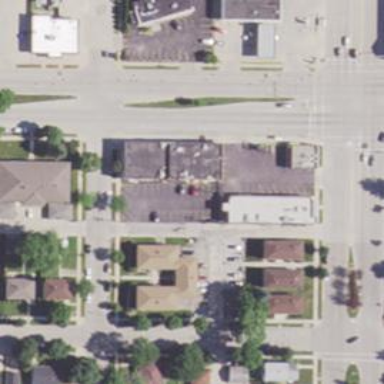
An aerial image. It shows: Pharmacy providing healthcare services.